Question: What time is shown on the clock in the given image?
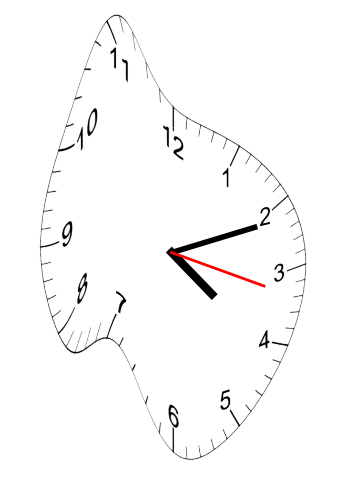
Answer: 04:11:17